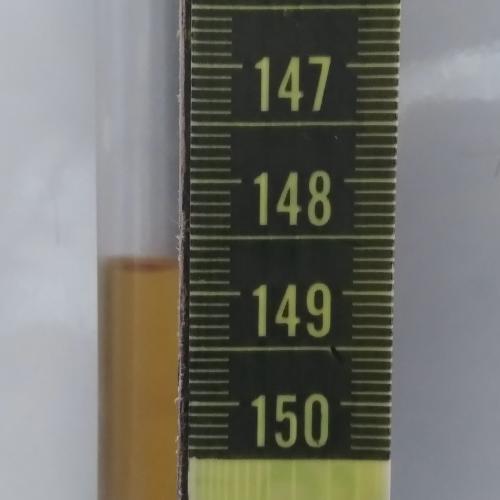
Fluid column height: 148.8 cm